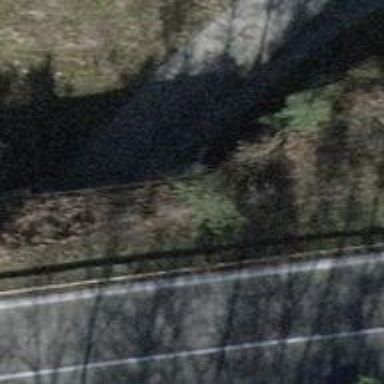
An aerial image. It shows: Asphalt track passing through tunnel with grade 1 tracktype.